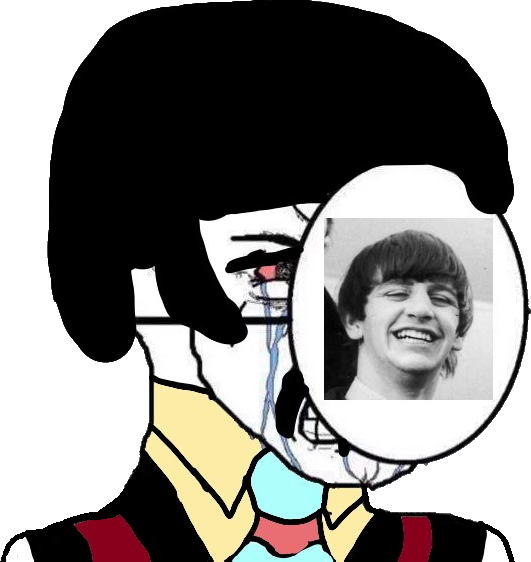
Label: 5_Crying_Wojak